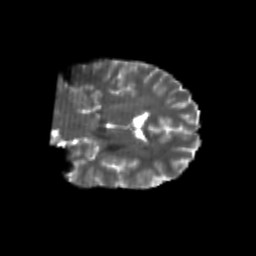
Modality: T2w
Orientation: coronal
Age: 24
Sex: male
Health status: healthy
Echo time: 0.074 s